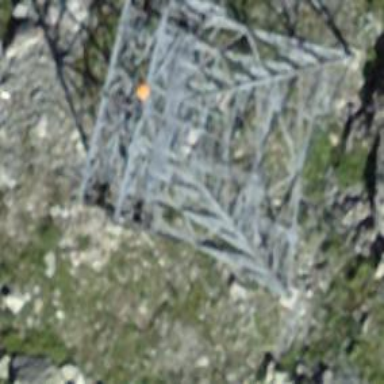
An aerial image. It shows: Pylon used for aerialway.